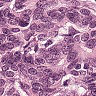
Metastatic tissue present: yes